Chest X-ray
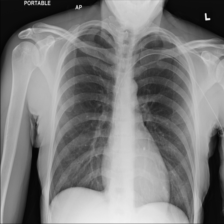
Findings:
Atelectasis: negative
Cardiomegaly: negative
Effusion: negative
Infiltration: negative
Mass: negative
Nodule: negative
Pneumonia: negative
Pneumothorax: negative
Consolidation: negative
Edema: negative
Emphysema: negative
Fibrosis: negative
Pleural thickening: negative
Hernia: negative